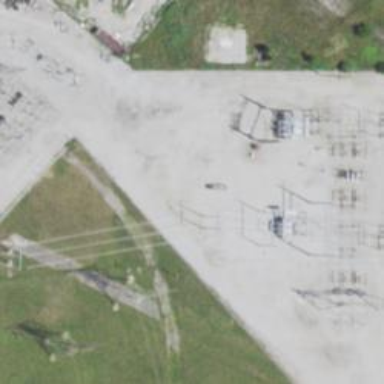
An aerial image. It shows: H-frame power tower with distinctive design.